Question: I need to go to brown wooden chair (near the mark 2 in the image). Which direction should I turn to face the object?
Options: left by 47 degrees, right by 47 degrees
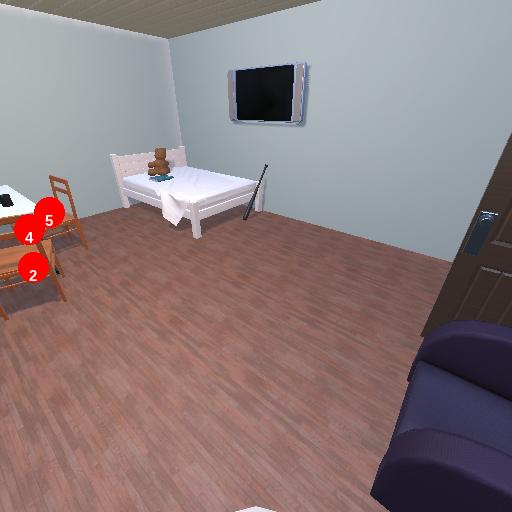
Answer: left by 47 degrees